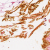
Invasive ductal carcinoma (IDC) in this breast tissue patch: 0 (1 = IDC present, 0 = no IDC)